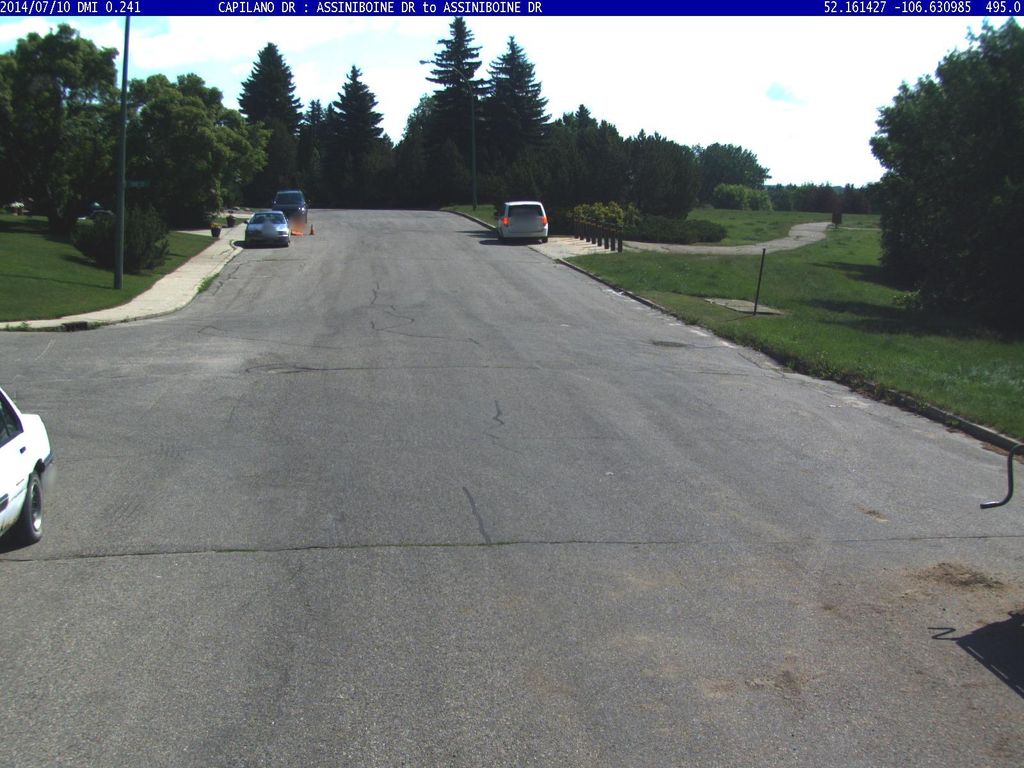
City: saskatoon